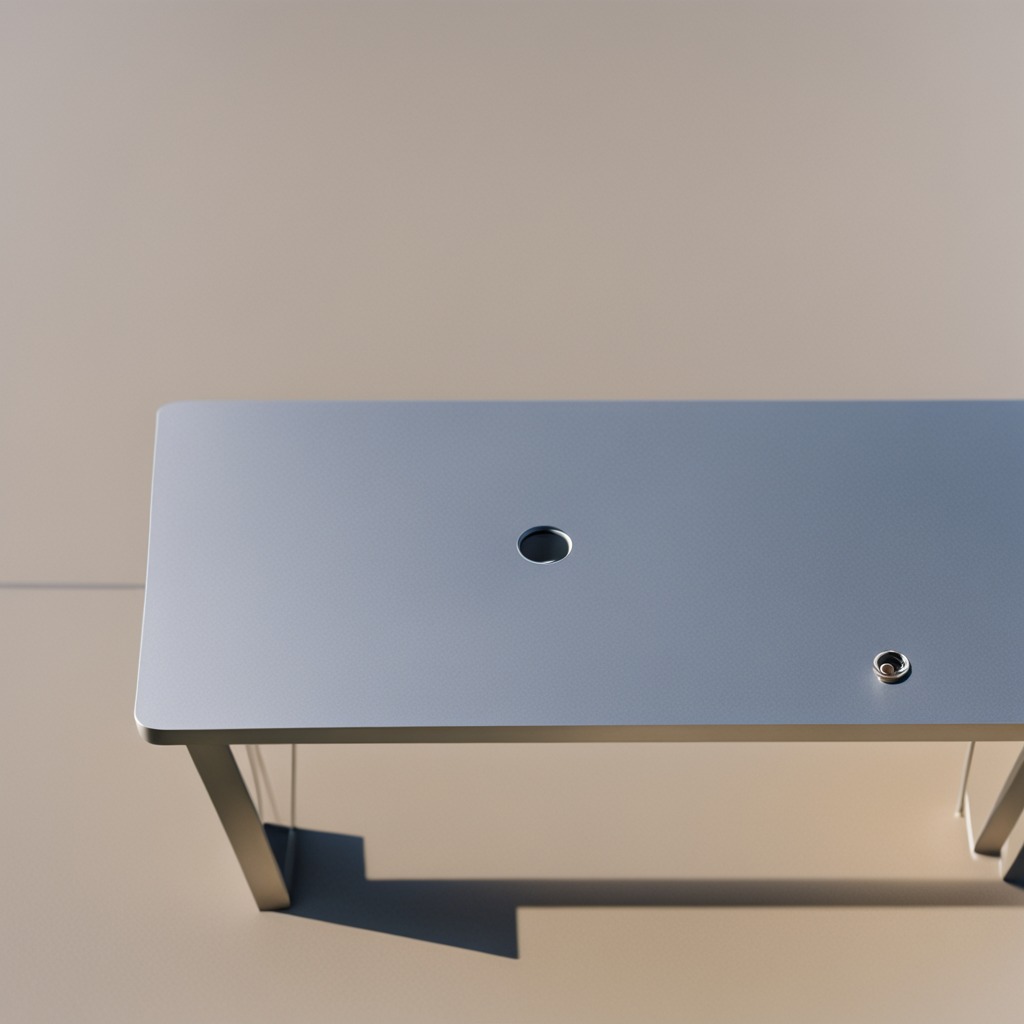
A metal nut is lying on a table.